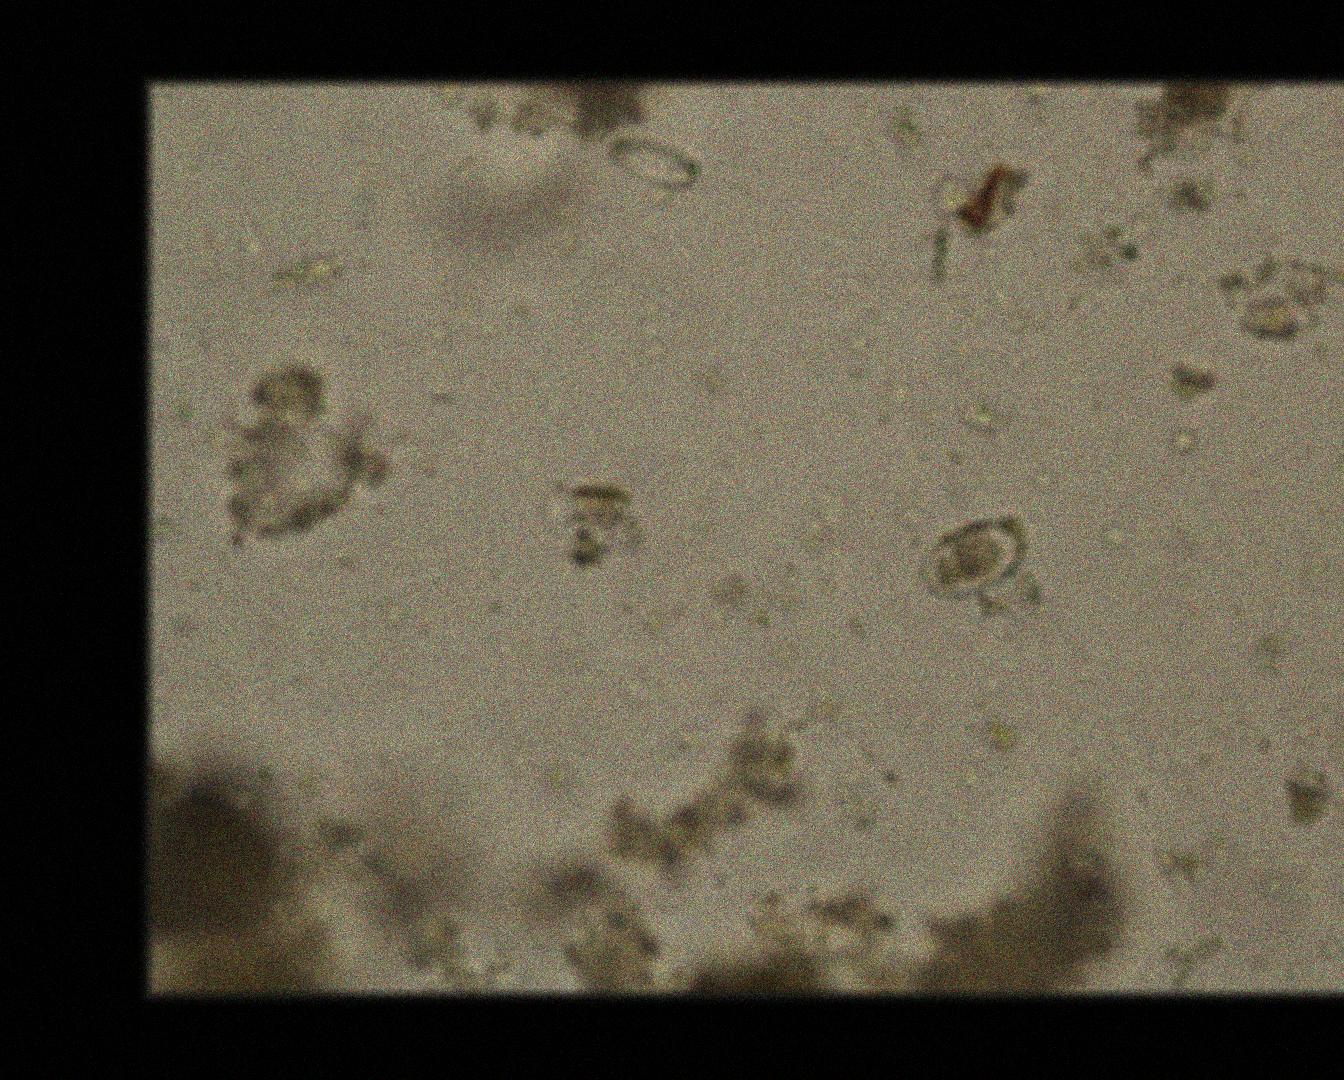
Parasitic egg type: Capillaria philippinensis